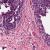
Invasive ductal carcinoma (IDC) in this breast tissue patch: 0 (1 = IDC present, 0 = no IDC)